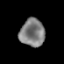
Tissue: prostate
Cell type: T cells
Senescence score: 0.1928
Nuclear area (px): 674
Mean DAPI intensity: 126.693